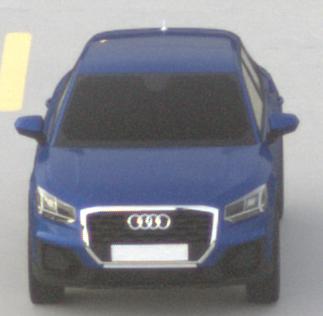
Make: Audi
Model: Q2
Model produced from: 2016
Model produced until: 2020
Doors: 5
Color: blue
Road condition: dry road
Daytime: sunrise or sunset
Contrast: low contrast